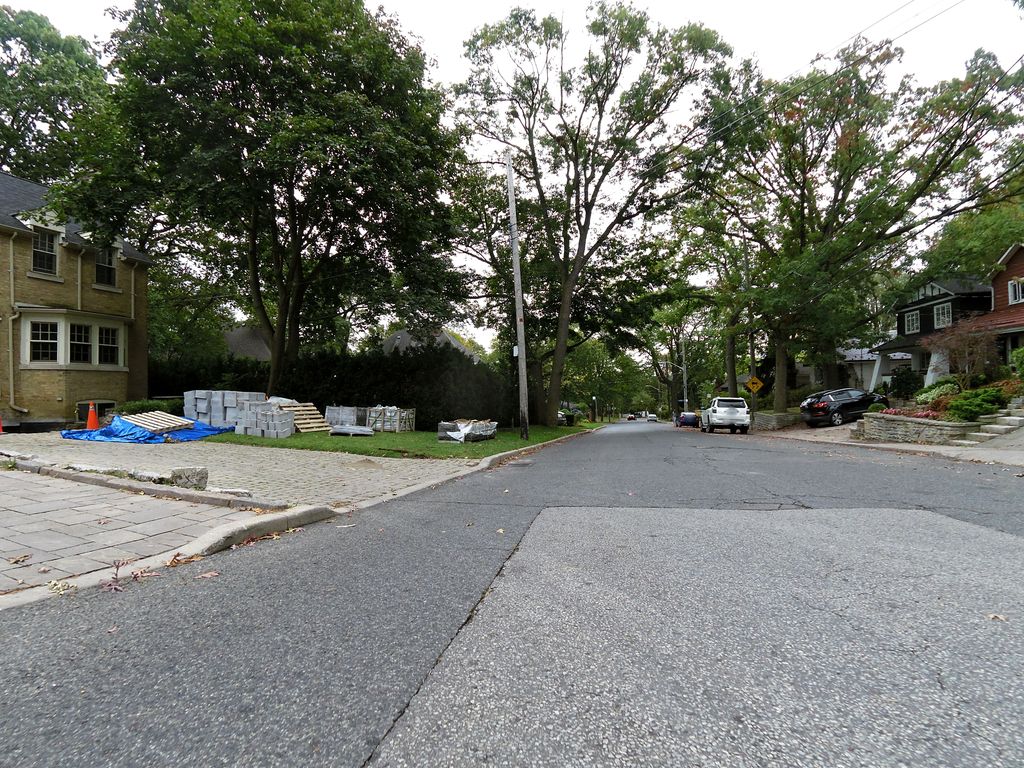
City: toronto